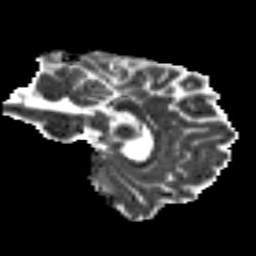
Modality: MD
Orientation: sagittal
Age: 18
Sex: male
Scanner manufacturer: siemens
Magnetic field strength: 3 T
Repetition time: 8.8 s
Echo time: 0.085 s